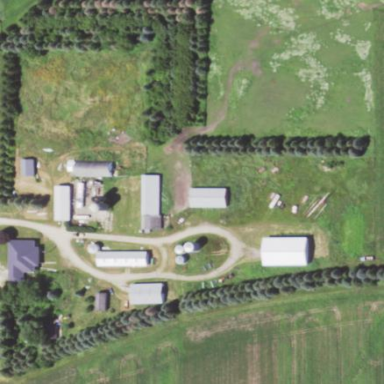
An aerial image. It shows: Farmyard area.